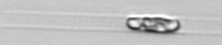
Label: Dactyliosolen_blavyanus